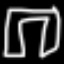
Label: pants